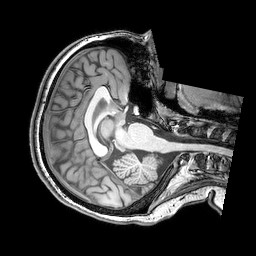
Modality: T1w
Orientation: axial